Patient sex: M
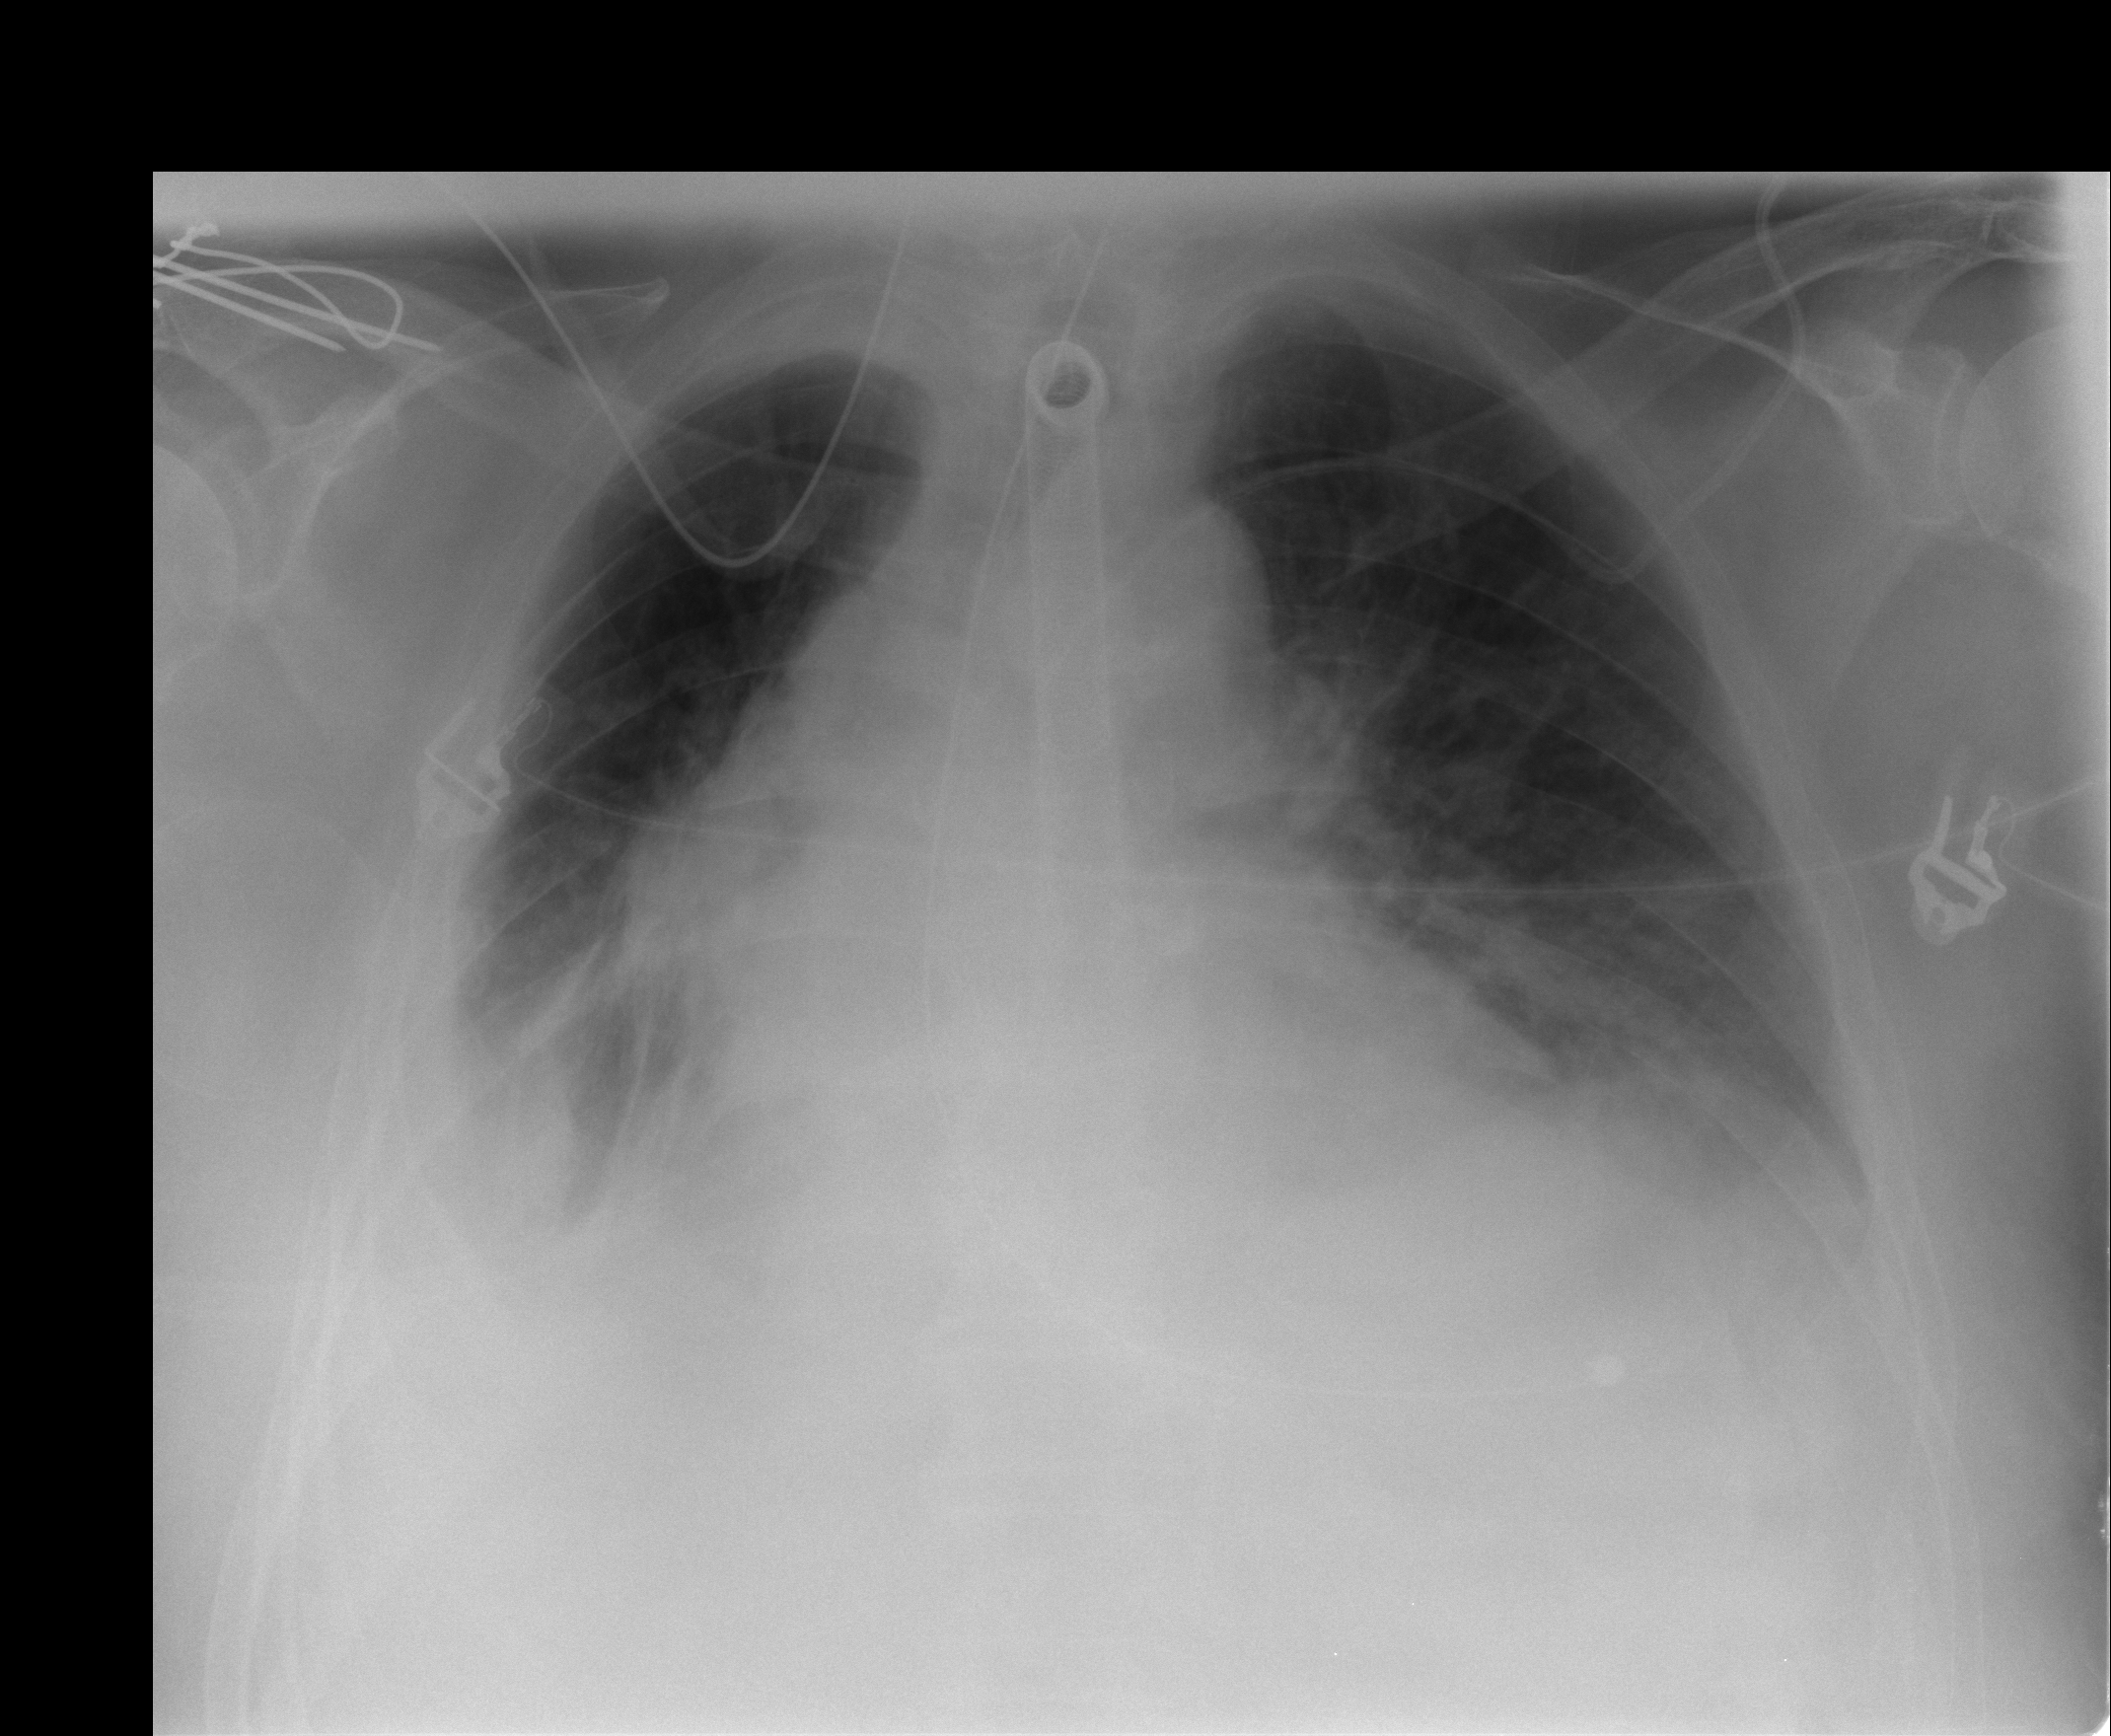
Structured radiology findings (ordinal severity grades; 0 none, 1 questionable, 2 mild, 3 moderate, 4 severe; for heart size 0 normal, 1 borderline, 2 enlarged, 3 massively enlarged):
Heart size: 2
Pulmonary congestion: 1
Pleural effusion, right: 2
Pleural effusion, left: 2
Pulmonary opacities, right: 0
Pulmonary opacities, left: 0
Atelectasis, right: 3
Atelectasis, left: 2